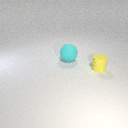
large cyan rubber sphere to the left of small yellow rubber cylinder